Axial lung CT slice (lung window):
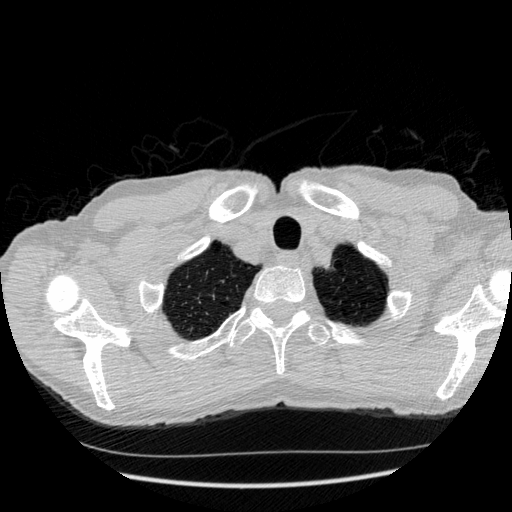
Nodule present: no